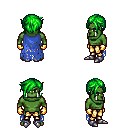
a pixel art fantasy rpg character, male body template, orc, green skin, blue tattered cape, gold greaves, green pixie cut hairstyle, gold gloves, metal boots, four views (front, back, left, right), 2x2 character sprite sheet, small pixel art, hard edges, no anti-aliasing